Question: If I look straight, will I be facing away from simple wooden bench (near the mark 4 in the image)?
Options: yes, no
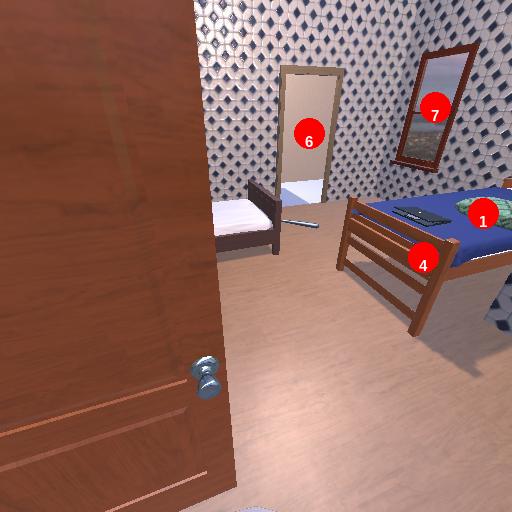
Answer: yes